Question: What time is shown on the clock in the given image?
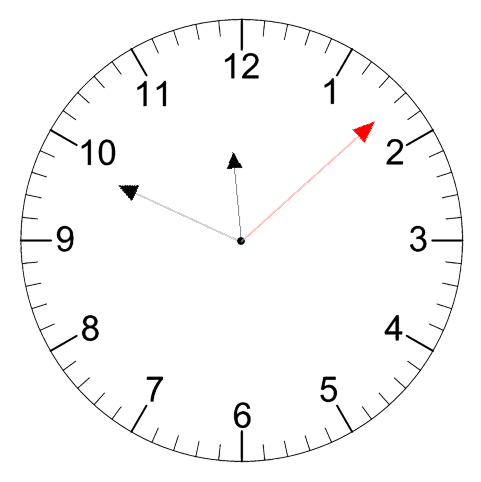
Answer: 11:49:08